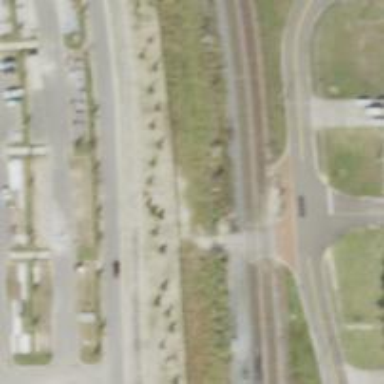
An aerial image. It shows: Railway siding for service.